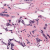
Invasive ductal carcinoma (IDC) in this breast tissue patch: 1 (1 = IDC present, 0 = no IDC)